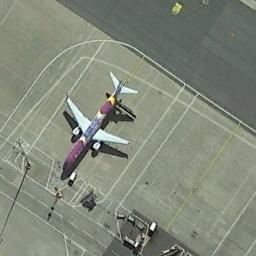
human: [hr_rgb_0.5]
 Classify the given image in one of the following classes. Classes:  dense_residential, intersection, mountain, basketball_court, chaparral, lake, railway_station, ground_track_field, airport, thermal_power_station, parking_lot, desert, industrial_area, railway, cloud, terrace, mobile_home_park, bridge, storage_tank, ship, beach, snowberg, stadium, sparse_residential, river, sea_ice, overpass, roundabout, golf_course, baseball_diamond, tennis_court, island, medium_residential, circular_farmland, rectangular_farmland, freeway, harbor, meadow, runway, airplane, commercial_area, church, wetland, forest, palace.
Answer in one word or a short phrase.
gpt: airplane